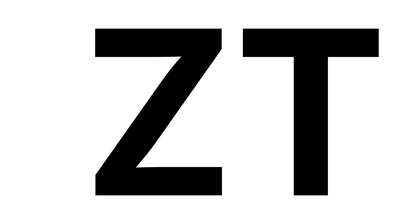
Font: Inter_Bold